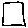
Label: square